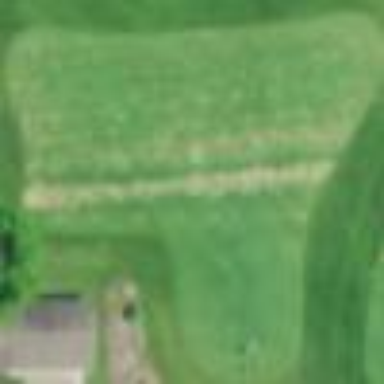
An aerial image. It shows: Grassy area designated for driving range golf.